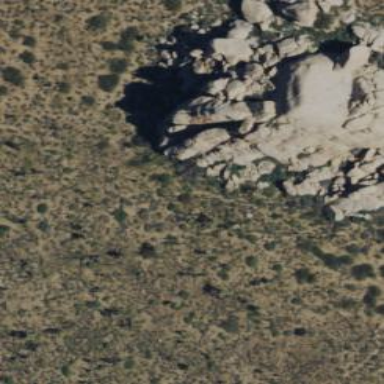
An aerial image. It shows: Landscape dominated by bare rock.